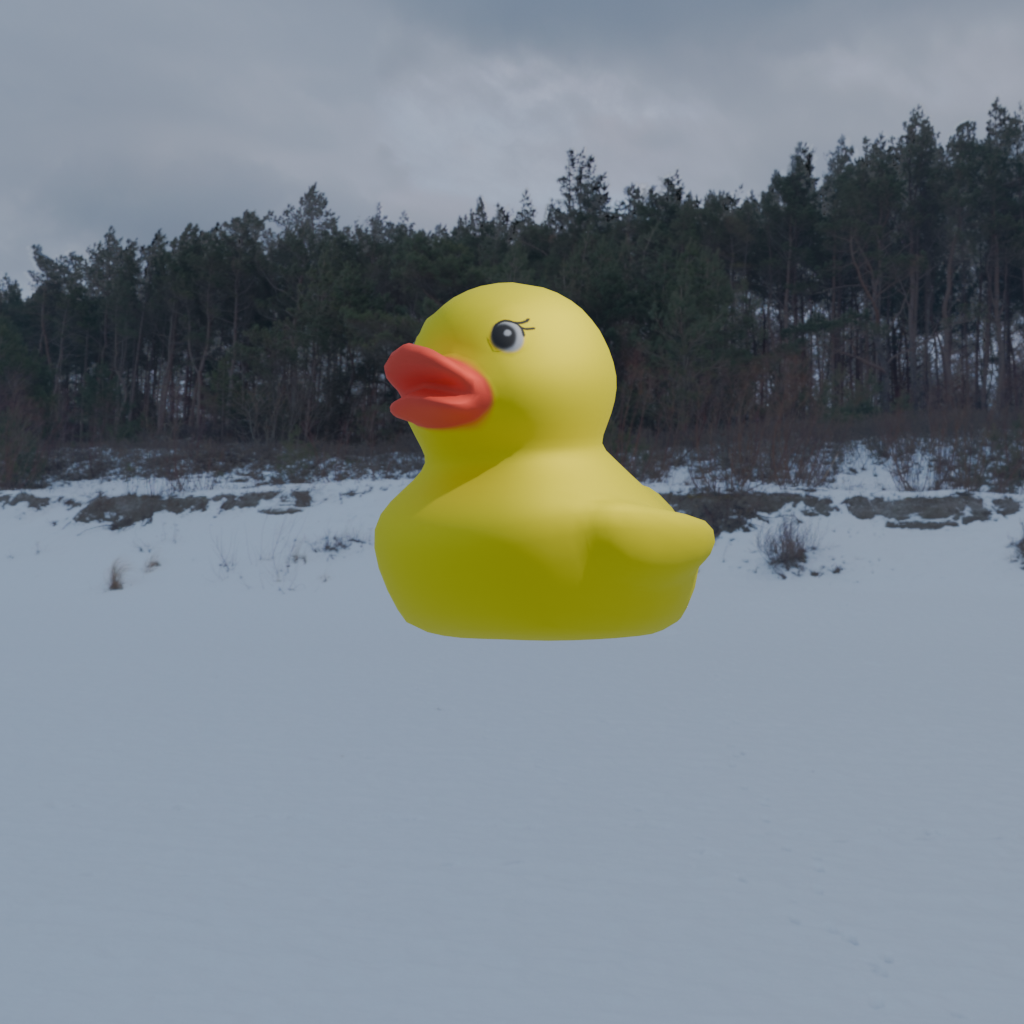
an image of a yellow rubber duck seen from <front_left> in a snow-covered beach with a cloudy winter sky.